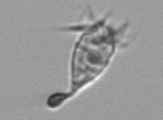
Label: Paratontonia_gracillima